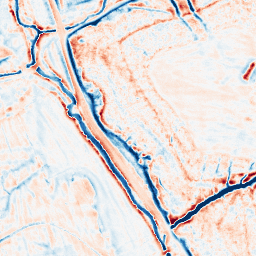
Category: edge_preserving
Decomposition family: bilateral
Decomposition parameters: d: 15
sigma_color: 25
sigma_space: 100
Upsampling method: bicubic_3x
Upsampling parameters: scale: 3
Upsampling scale: 3